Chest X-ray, AP view. Patient: 46 years old, sex M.
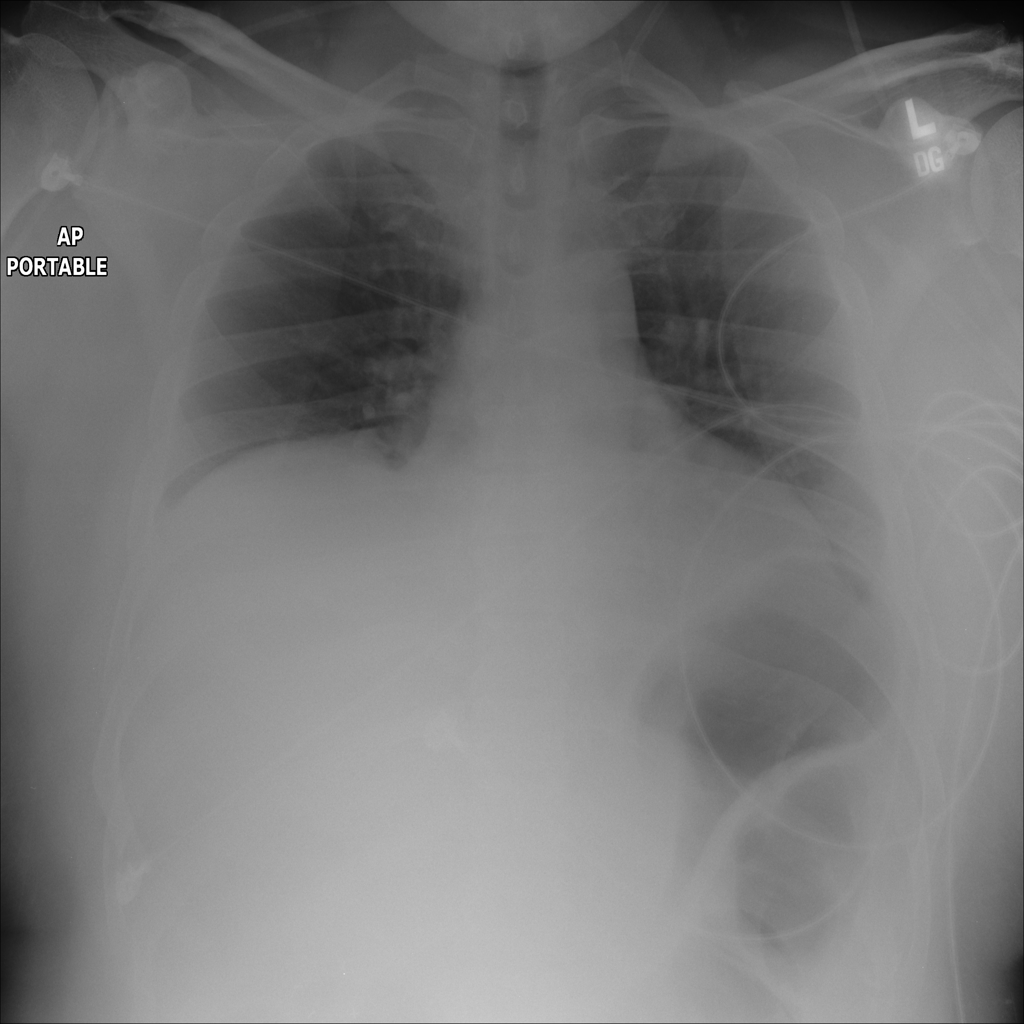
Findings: Infiltration